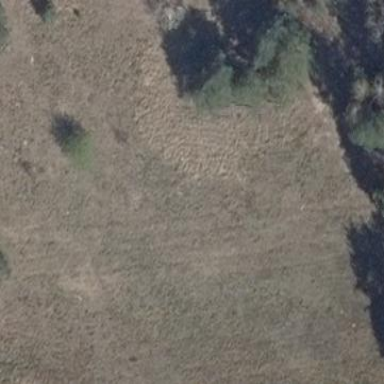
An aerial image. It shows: Area covered with grass.